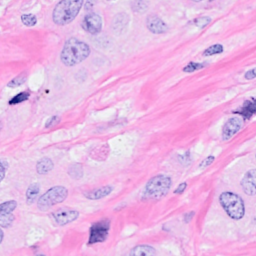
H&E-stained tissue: Breast